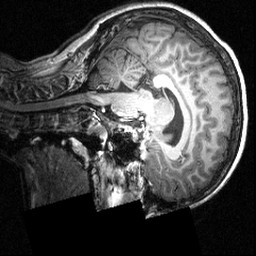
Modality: T1w
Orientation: sagittal
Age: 28
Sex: female
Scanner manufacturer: siemens
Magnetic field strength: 3.951 T
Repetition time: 1.5 s
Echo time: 0.00335 s